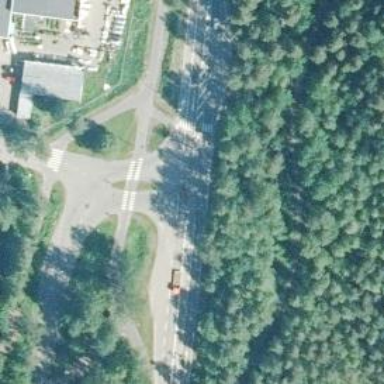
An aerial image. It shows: Island crossing on the road.